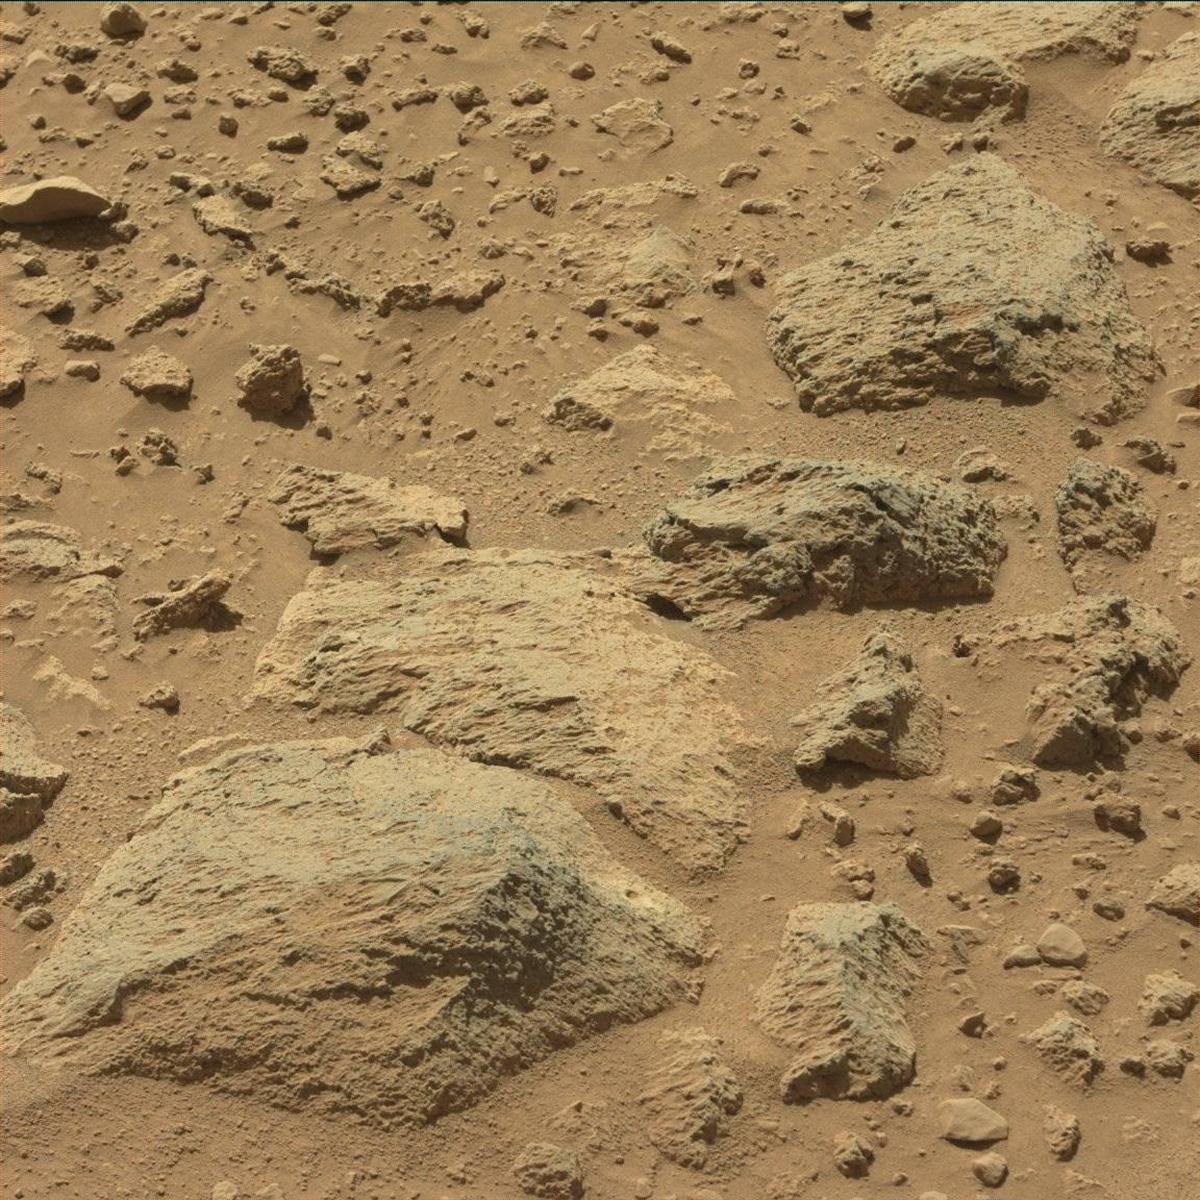
Terrain classes present: Bedrock, Sand / Soil